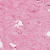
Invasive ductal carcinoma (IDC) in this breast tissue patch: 0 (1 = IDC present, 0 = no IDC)